Field crop: maize
Growth stage: 2
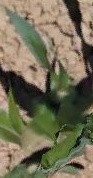
Species: maize